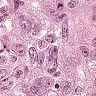
Metastatic tissue present: yes